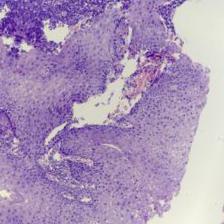
Diagnosis: OSCC